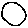
Label: circle